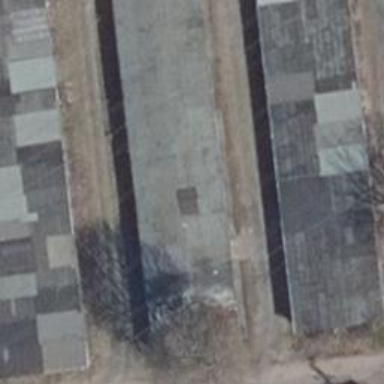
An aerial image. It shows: Group of garages.